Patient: sex M, age 71
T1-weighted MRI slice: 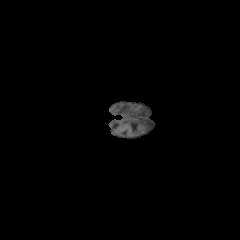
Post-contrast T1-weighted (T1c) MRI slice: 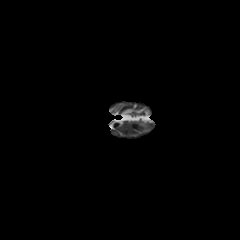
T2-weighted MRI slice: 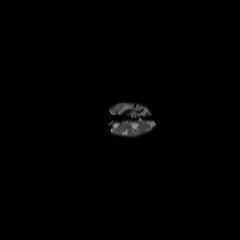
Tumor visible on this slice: no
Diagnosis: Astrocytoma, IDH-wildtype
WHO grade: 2